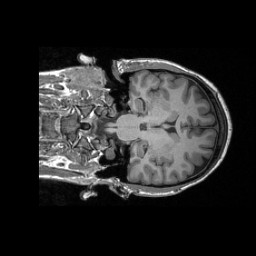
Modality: T1w
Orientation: coronal
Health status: healthy
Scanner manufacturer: siemens
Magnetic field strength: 3 T
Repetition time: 2.3 s
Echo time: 0.00285 s